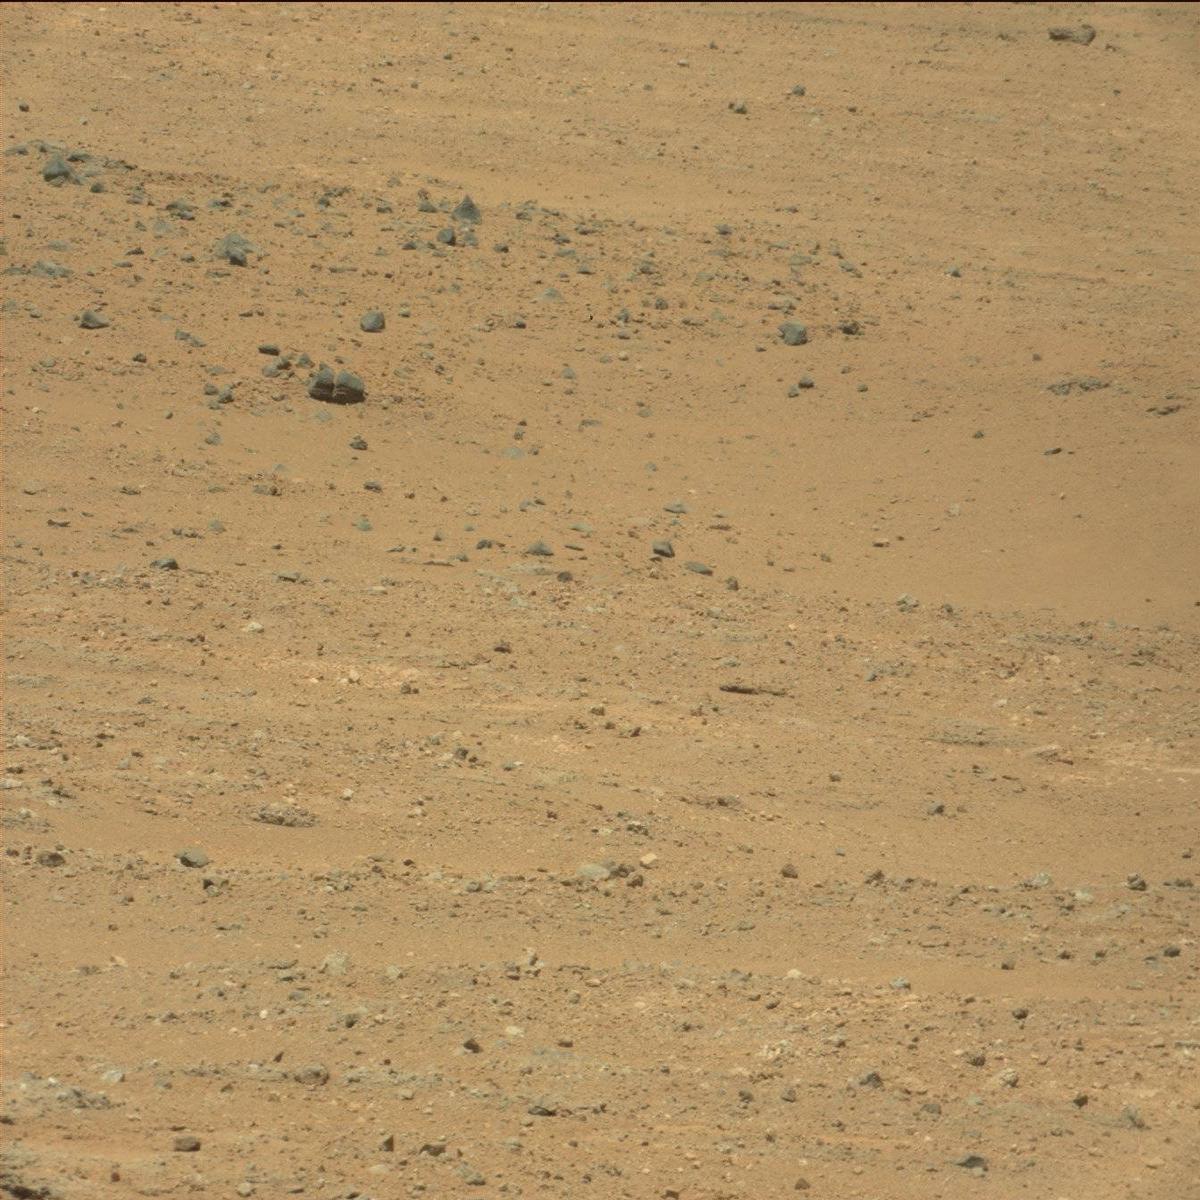
Terrain classes present: Bedrock, Rock, Sand / Soil